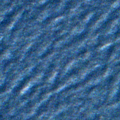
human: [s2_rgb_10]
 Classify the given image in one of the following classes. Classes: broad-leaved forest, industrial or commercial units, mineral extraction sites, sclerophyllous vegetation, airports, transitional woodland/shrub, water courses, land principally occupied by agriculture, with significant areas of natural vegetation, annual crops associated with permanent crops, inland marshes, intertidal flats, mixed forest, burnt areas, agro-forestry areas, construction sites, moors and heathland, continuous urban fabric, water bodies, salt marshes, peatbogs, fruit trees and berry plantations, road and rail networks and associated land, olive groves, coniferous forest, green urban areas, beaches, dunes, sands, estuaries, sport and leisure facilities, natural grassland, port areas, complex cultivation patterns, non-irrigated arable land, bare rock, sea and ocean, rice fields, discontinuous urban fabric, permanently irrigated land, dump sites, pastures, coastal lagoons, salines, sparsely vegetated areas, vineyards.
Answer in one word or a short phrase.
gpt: sea and ocean